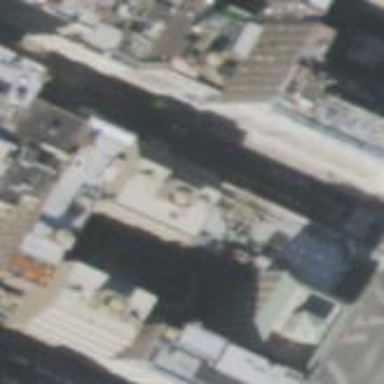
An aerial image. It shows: Building.